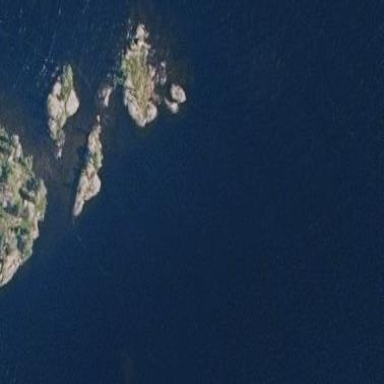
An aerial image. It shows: Islet.